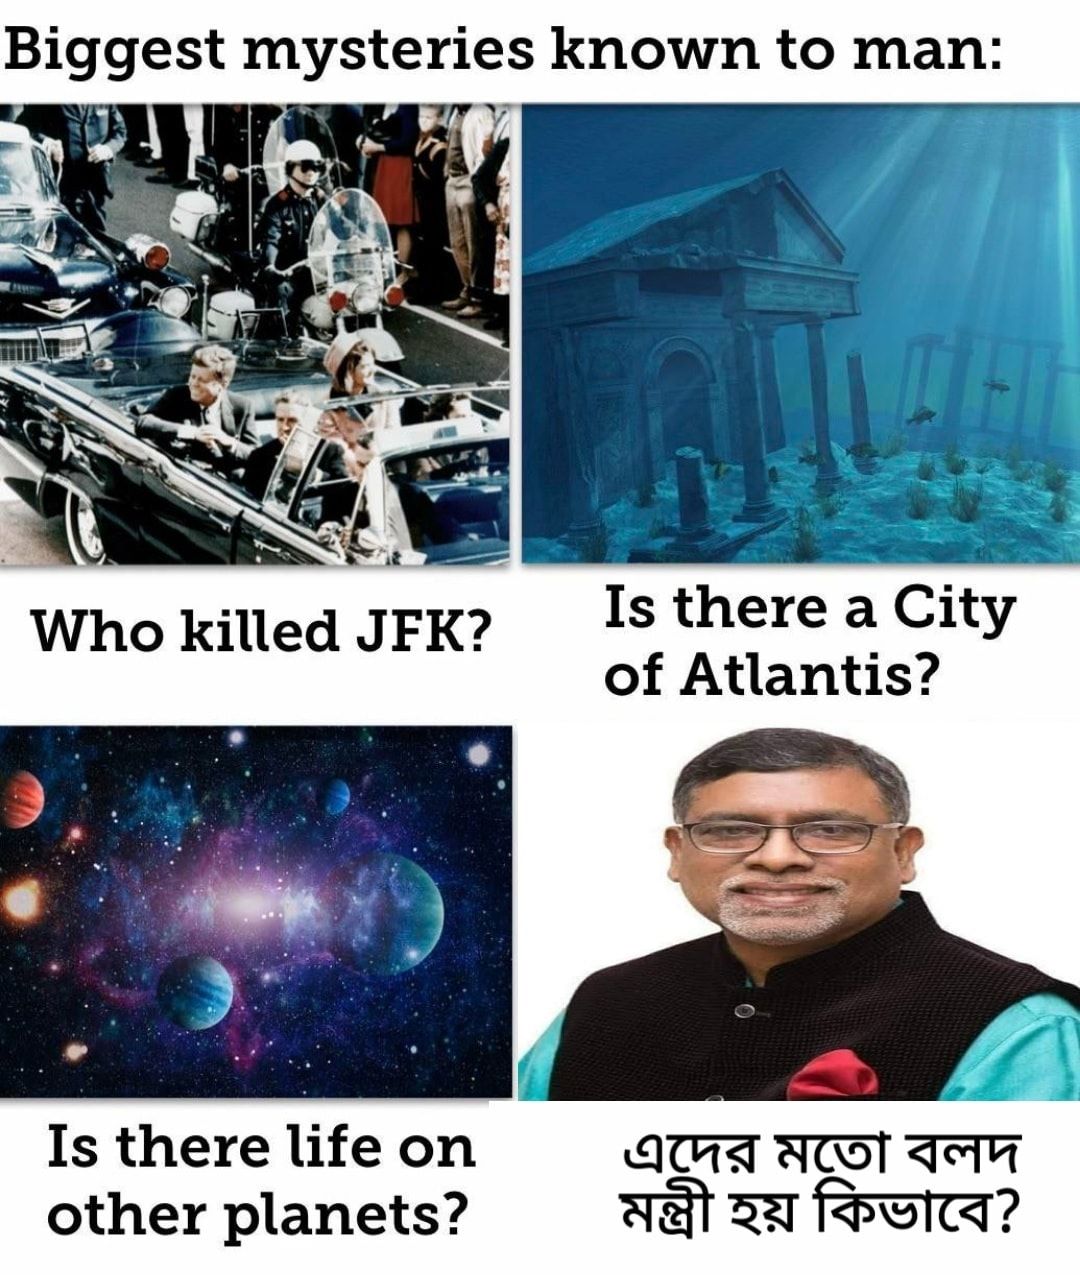
Caption: Biggest mysteries known to man:    Who killed JFK?    Is there a City of Atlantis?    is there life on other planets ?   এদের মতো বলদ মন্ত্রী হয় কিভাবে ?
Label: hate